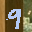
Label: 9